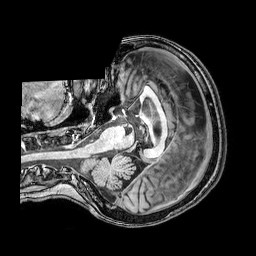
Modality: T1w
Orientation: axial
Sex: female
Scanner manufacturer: philips
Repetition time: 0.008167 s
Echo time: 0.00374 s